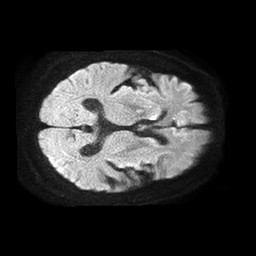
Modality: TRACE
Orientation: axial
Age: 72
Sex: female
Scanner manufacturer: philips
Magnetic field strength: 1.5 T
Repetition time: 4.6 s
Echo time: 0.08517 s